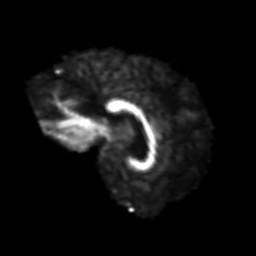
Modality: FA
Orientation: sagittal
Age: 63
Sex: male
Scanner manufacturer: siemens
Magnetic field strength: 3 T
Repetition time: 3.2 s
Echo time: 0.081 s